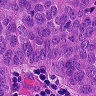
Metastatic tissue present: yes